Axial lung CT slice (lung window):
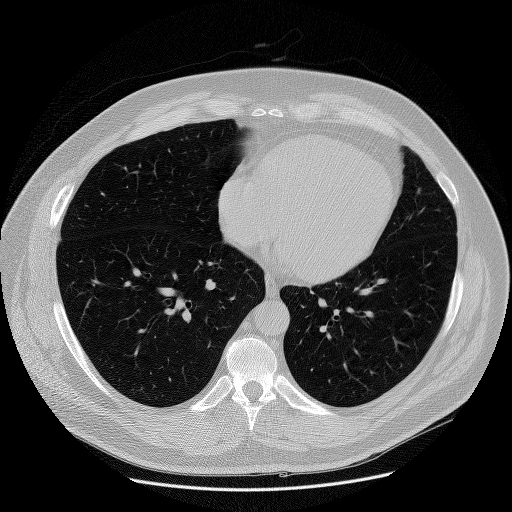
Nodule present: no